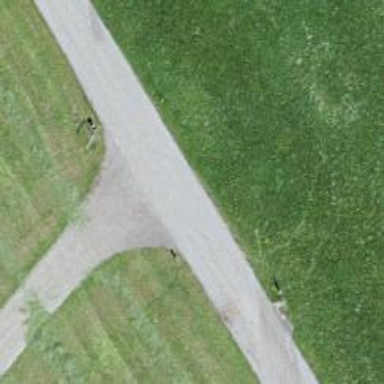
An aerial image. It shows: Well-maintained track road of grade 1.